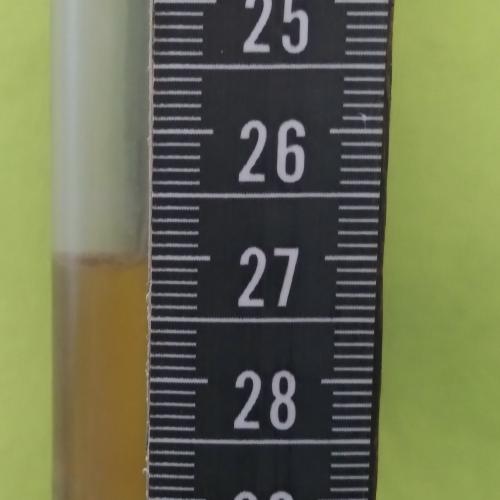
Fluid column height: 27.0 cm